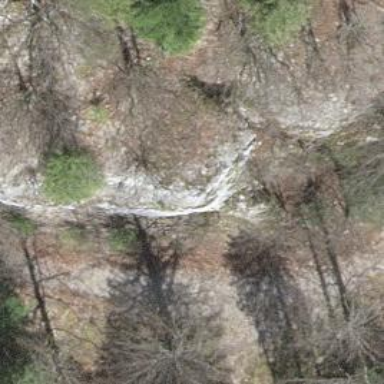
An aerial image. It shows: Cliff in nature.